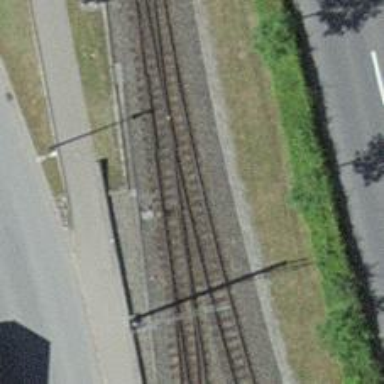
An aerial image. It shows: Narrow-gauge railway with one track. The track is electrified with contact line. It belongs to the W1_U block.